Question: I would like my listview to not scroll, but go beyond the viewport making the whole screen scrollable. Is this possible? As you can see the listview below gets cut off from the bottom of the viewport adding a scrollbar to it.

'''
<?xml version="1.0" encoding="utf-8"?>
<RelativeLayout xmlns:android="http://schemas.android.com/apk/res/android"
android:id="@+id/detail_view"
style="@style/DetailView" >
<LinearLayout
android:layout_width="match_parent"
android:layout_height="wrap_content"
android:gravity="center"
android:orientation="vertical" >
<LinearLayout
android:layout_width="wrap_content"
android:layout_height="wrap_content"
android:layout_marginBottom="20dip"
android:adjustViewBounds="true"
android:maxHeight="100dip"
android:maxWidth="100dip"
android:orientation="horizontal" >
<ImageView
android:id="@+id/player_image"
android:layout_width="match_parent"
android:layout_height="match_parent"
android:adjustViewBounds="true"
android:background="@drawable/border"
android:maxHeight="100dip"
android:maxWidth="100dip" >
</ImageView>
</LinearLayout>
<TextView
android:id="@+id/textview_player_number"
style="@style/TextView"
android:layout_width="fill_parent"
android:layout_height="wrap_content"
android:gravity="center"
android:textSize="24sp"
android:textStyle="bold" >
</TextView>
<TextView
android:id="@+id/textview_player_name"
style="@style/TextView"
android:layout_width="fill_parent"
android:layout_height="wrap_content"
android:gravity="center" >
</TextView>
<ListView
android:id="@+id/meta_list"
android:layout_width="fill_parent"
android:layout_height="wrap_content"
android:scrollbars="none"
android:background="#FFFFFF"
android:cacheColorHint="#<PHONE>">
</ListView>
</LinearLayout>
</RelativeLayout>
<style name="DetailView">
<item name="android:layout_width">wrap_content</item>
<item name="android:layout_height">match_parent</item>
<item name="android:orientation">vertical</item>
<item name="android:paddingTop">20dp</item>
<item name="android:paddingBottom">20dp</item>
<item name="android:paddingLeft">20dp</item>
<item name="android:paddingRight">20dp</item>
</style>
'''
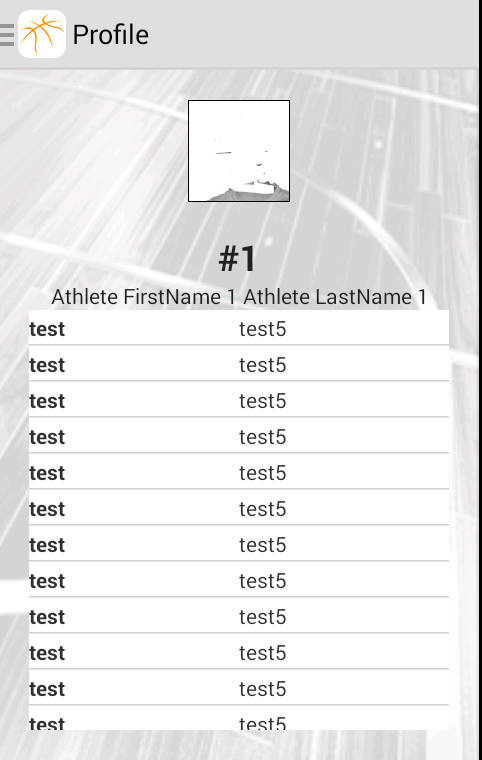
Answer: If you want to make the whole page scrollable you need to use header: <URL> will be your header. Just extract them to another layout and use 'addHeaderView' method on your 'ListView'.